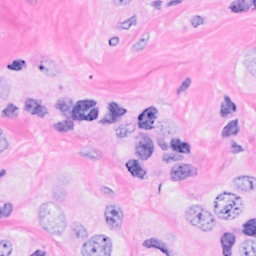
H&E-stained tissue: Breast